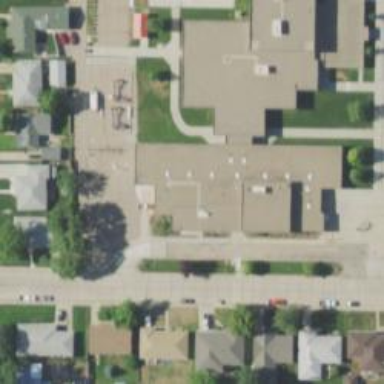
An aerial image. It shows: School.